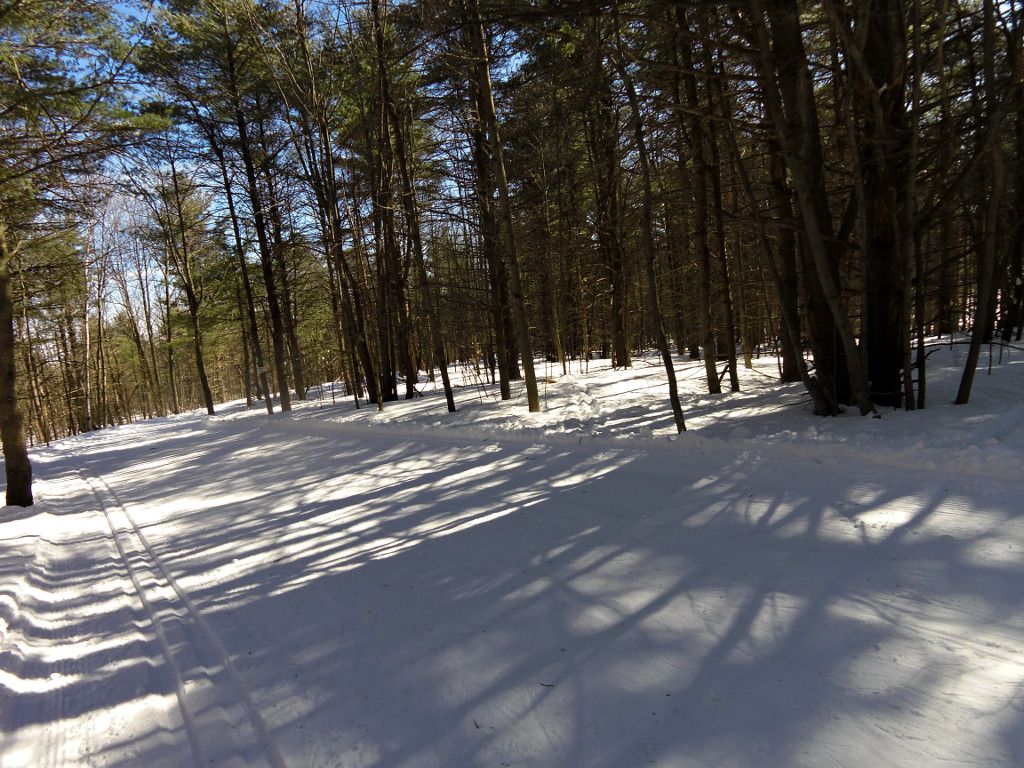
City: ottawa-gatineau